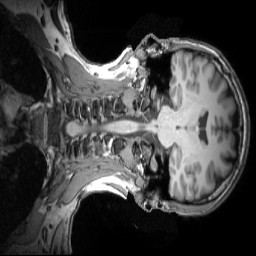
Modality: T1w
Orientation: coronal
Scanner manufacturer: siemens
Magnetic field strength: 3 T
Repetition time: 2.3 s
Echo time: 0.0033 s